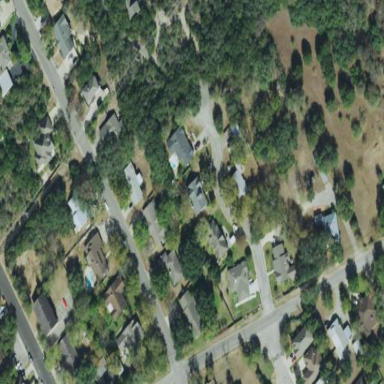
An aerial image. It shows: Single-family residential area within subdivision.